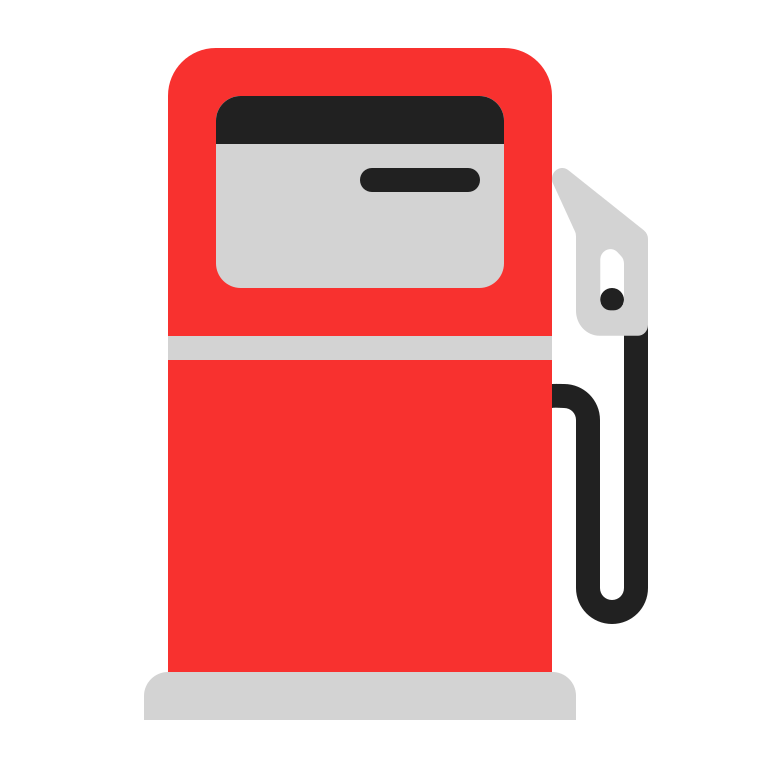
fuel pump flat